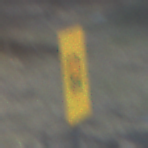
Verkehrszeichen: KennzeichnungspflichtigeFahrzeugeGefaehrlicheGueterOhnePfeilsymbol
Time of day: SunriseSunset
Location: Outdoor (Suburban)
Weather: PartlyCloudy
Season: Winter
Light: Natural